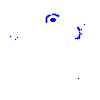
Particle: pion